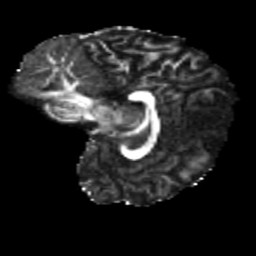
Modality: FA
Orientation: sagittal
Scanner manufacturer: siemens
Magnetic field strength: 3 T
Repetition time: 4 s
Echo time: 0.0594 s